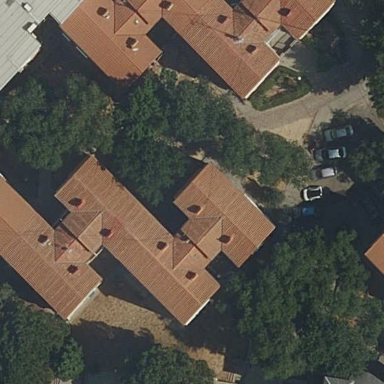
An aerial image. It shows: Hipped roof on apartment building.